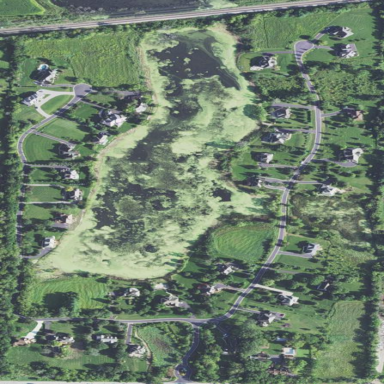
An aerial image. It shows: Residential area consisting of single-family homes in subdivision.